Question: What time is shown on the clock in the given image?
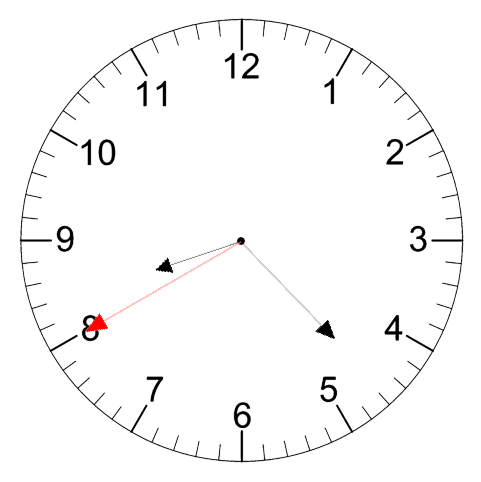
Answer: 08:22:40